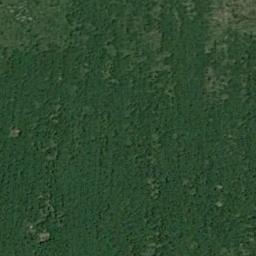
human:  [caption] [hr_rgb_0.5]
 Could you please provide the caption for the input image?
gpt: The meadow is dense but uneven .

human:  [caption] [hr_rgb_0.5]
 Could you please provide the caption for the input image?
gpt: This meadow has dense grasses and parts of the meadow are relatively sparse .

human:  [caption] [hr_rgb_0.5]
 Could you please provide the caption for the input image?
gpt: There are two yellow lines on the grass .

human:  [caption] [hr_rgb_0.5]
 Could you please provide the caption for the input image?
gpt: A large dark green and light green mixed grass .

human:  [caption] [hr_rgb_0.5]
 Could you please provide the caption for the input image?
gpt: A dense meadow with many green grass .